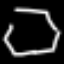
Label: octagon